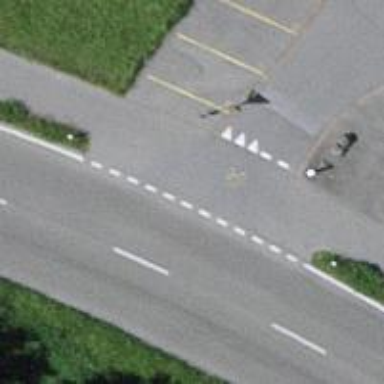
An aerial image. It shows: Asphalt cycleway.